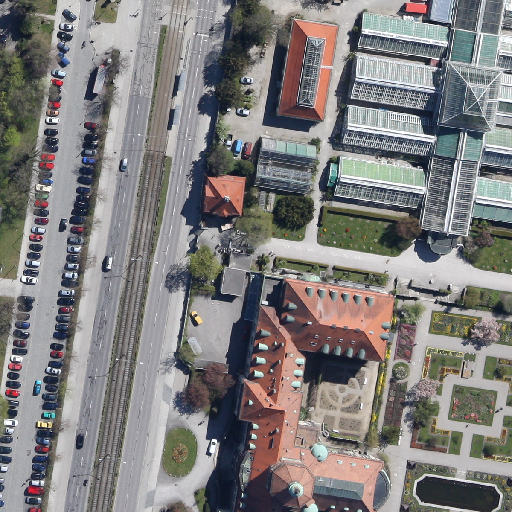
Referring expression: van in the parking area